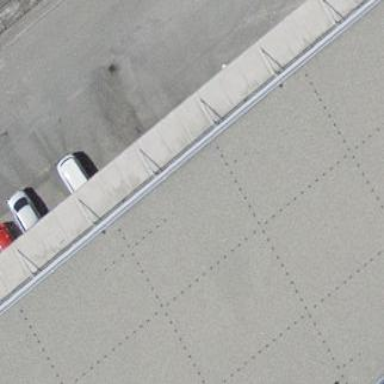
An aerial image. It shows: View of roof of building.